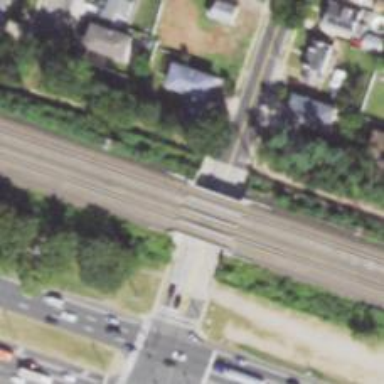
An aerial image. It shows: Bridge with electrified railway tracks.